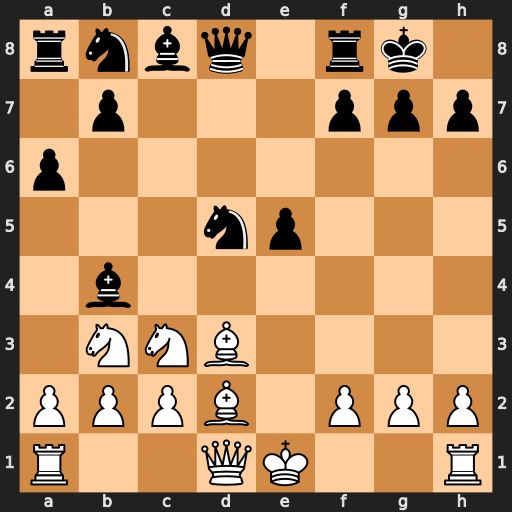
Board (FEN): rnbq1rk1/1p3ppp/p7/3np3/1b6/1NNB4/PPPB1PPP/R2QK2R
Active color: w
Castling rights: KQ
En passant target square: -
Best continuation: Nxd5 Qxd5 Bxb4